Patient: sex M, age 36
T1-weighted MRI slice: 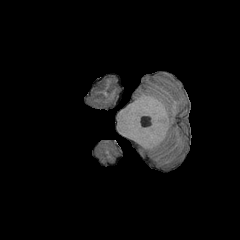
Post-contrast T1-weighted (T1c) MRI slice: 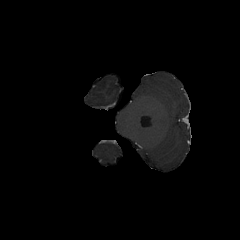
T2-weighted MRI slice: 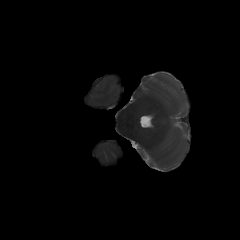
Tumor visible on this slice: no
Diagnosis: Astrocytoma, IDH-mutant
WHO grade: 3